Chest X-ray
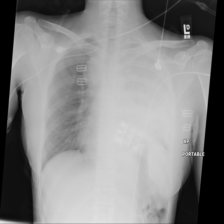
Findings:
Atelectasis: negative
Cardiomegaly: negative
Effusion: negative
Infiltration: negative
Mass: negative
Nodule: negative
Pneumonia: negative
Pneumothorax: negative
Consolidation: negative
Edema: negative
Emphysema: negative
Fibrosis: negative
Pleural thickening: negative
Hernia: negative